Question: What is the value of this measurement?
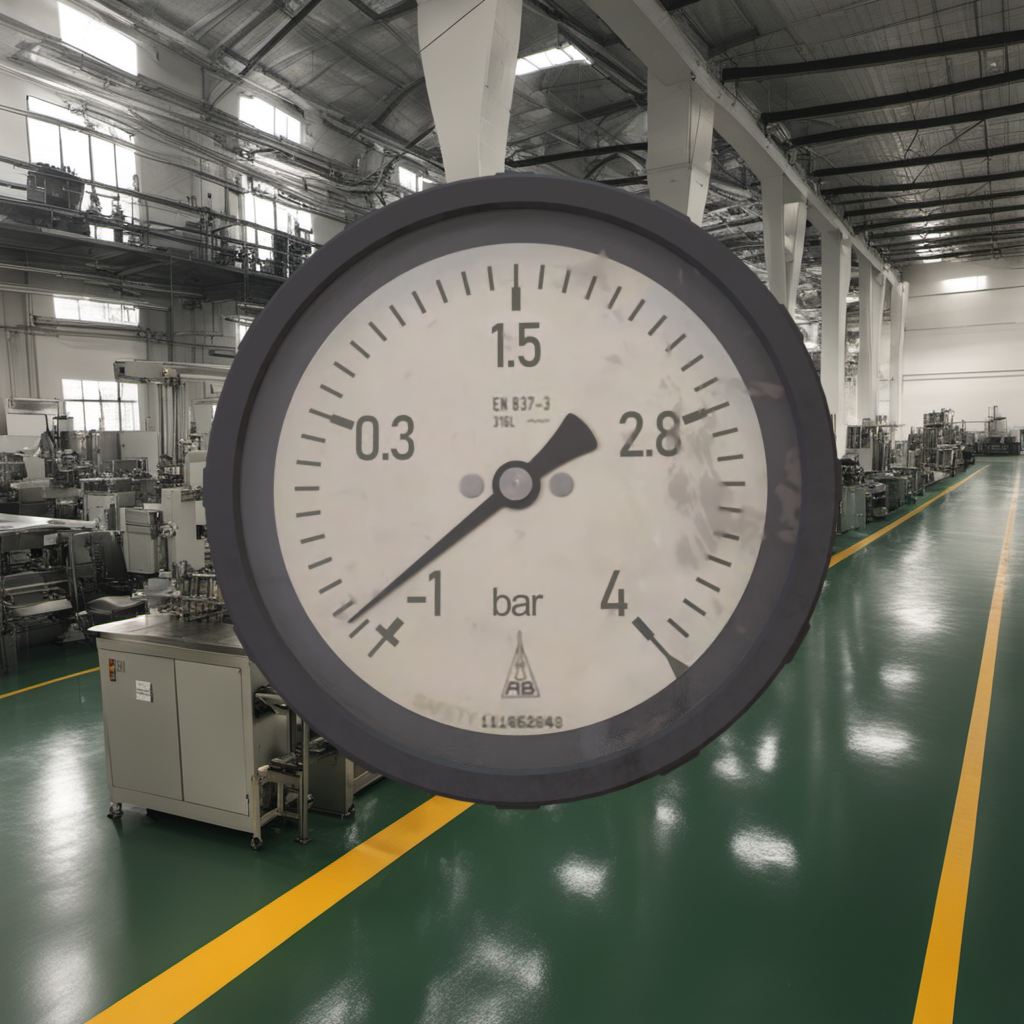
Answer: The result is -0.88
Question: What is the reading range of the measurement in the image?
Answer: The range is from -1 to 4
Question: What is the minimum and maximum value range of this measurement?
Answer: The minimum value is -1 and the maximum value is 4